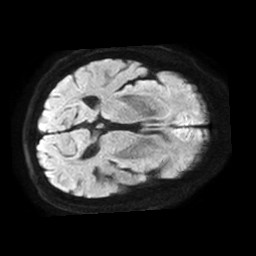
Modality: TRACE
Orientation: axial
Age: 68
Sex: male
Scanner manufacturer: philips
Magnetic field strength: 1.5 T
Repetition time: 3.509 s
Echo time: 0.07039 s